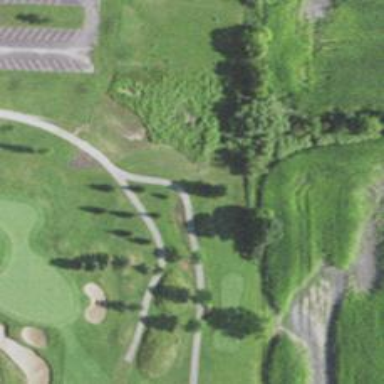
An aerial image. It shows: Pathway for golfing.